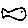
Label: fish